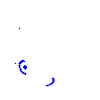
Particle: pion